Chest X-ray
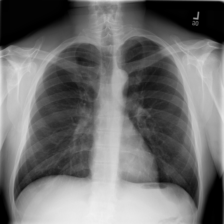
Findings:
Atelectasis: negative
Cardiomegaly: negative
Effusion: negative
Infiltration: negative
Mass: negative
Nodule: negative
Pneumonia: negative
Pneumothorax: negative
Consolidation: negative
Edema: negative
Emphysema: negative
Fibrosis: negative
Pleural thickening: negative
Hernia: negative